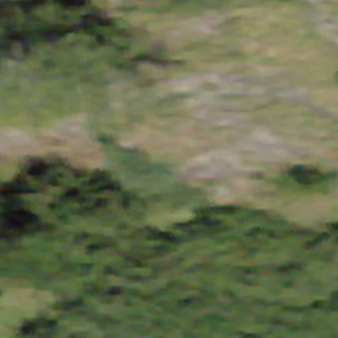
Label: other